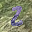
Label: 2